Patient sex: M
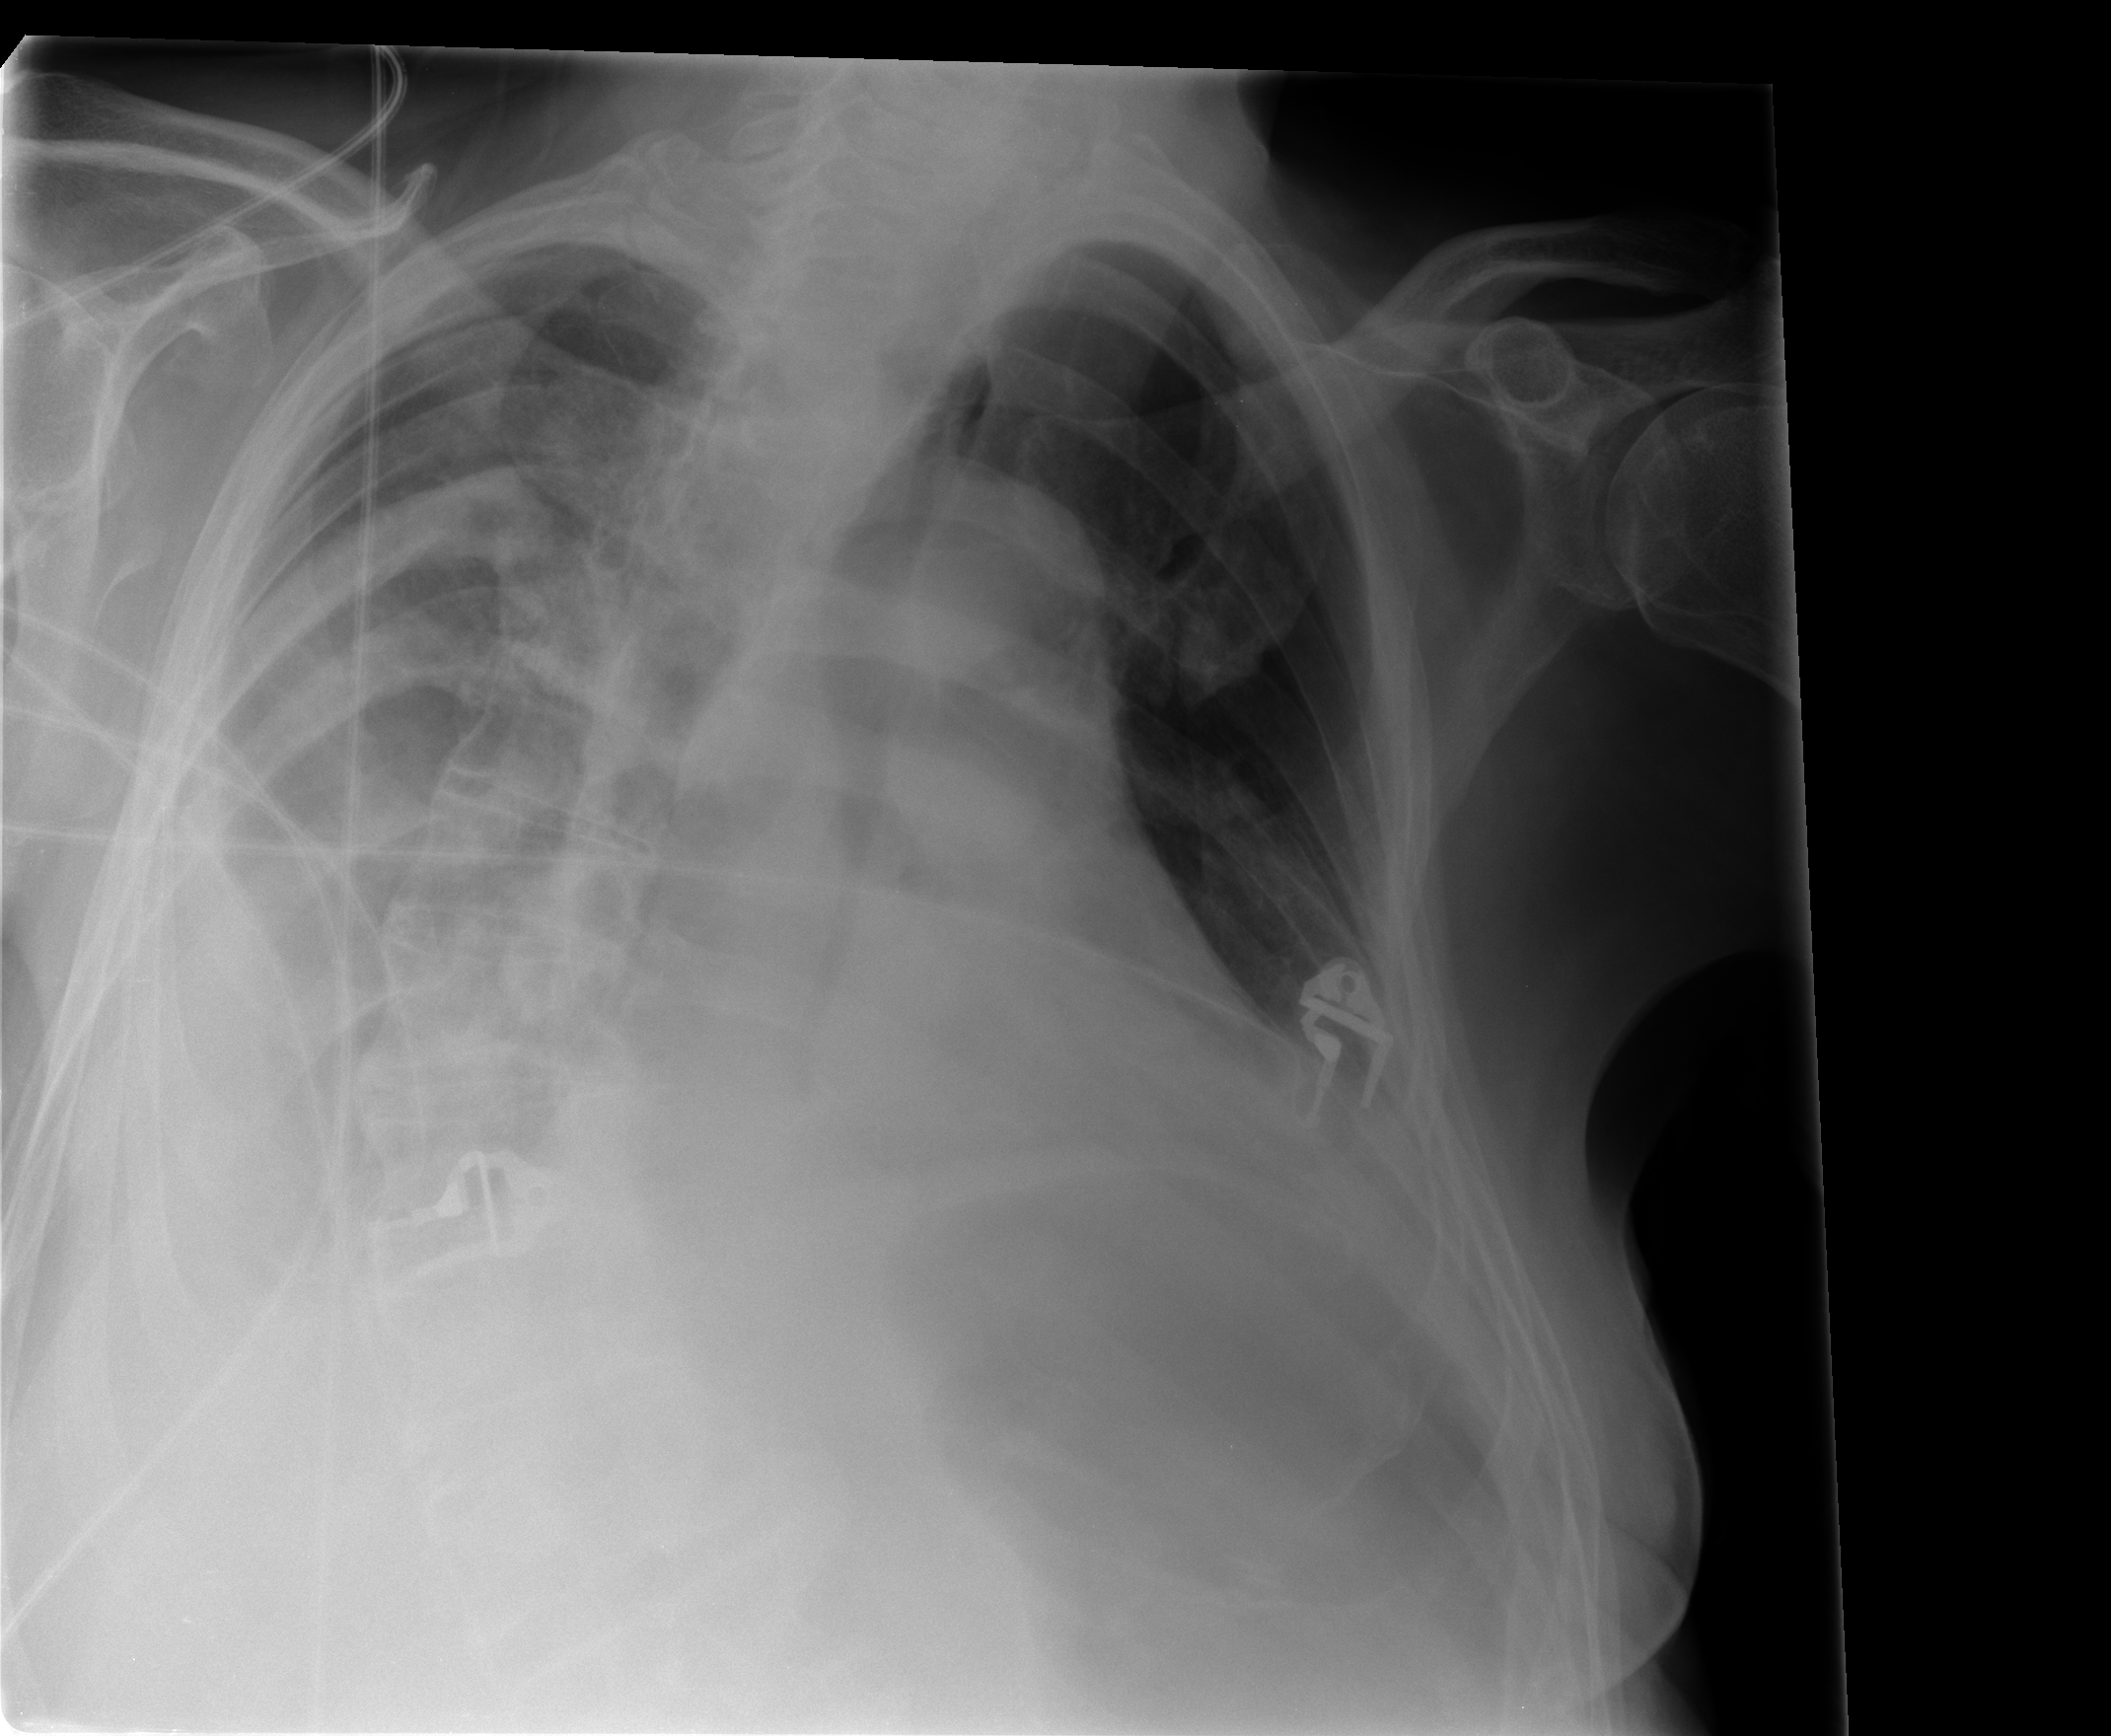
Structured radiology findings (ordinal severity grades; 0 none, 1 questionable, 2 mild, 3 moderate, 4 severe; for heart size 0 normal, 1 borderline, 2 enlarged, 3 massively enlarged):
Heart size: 0
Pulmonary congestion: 0
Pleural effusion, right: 3
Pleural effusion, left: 2
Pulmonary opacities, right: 1
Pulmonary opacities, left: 0
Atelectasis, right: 2
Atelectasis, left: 0